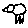
Label: bird